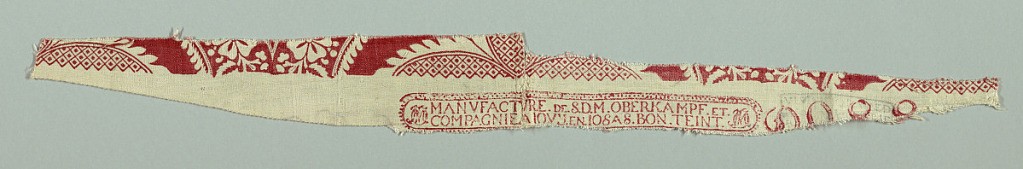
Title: Factory mark
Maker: Oberkampf & Cie., Jouy-en-Josas, France, 1759–1815
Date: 1765–80
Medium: linen warp, cotton weft Technique: block printed
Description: Small fragment of printed cloth in red with stamp of Oberkampf factory.